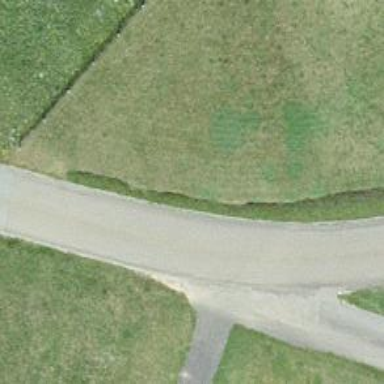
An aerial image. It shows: Paved residential road.